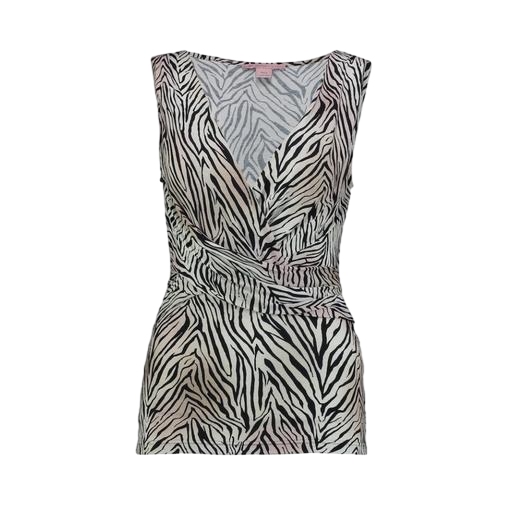
sleeveless zebra print, sleeveless and zebra print, sleeveless black and white zebra print, white background